RGB frame:
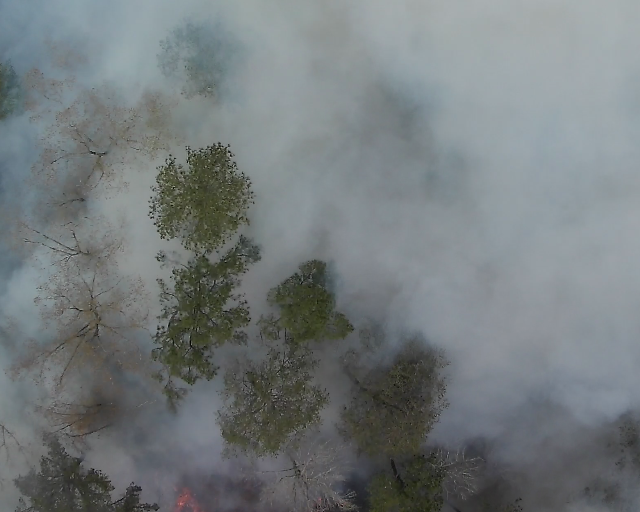
Thermal frame:
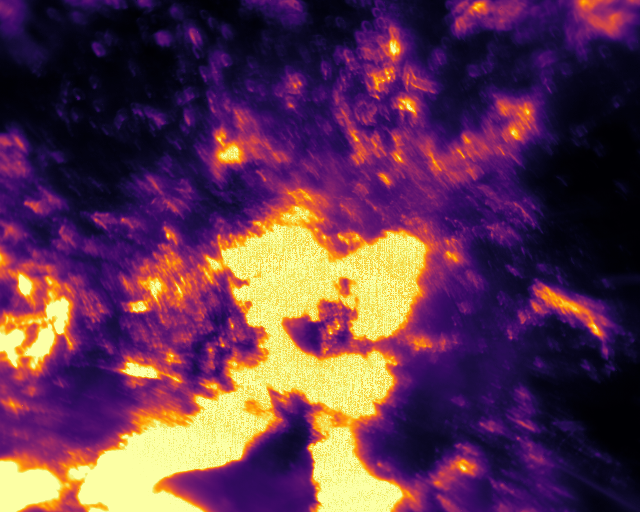
Captured: 2026-02-26 03:11:08
Pixels at or above 80 °C: 136151 (fraction of frame: 0.4155)